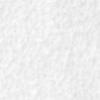
Label: no_change